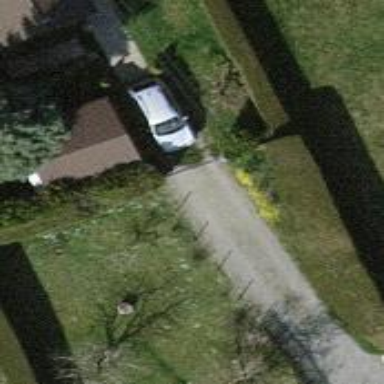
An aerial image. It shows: Hedge barrier.